Question: I'm loading a main.css file after the jquery ui css loads:
'''
<link rel="stylesheet" type="text/css" href="http://code.jquery.com/ui/1.10.2/themes/smoothness/jquery-ui.css" /> <-- jQuery CSS
<link rel="stylesheet" type="text/css" href="CSS/jquery.Jcrop.css" /> <!-- not used here -->
<link rel="shortcut icon" href="/favicon.ico" type="image/x-icon">
<link rel="icon" href="/favicon.ico" type="image/x-icon">
<link rel="stylesheet" type="text/css" href="CSS/main.css" /> <-- my main.css
'''
This is the order I want because I overwrite some of the theme styles.
But in reality, the jQuery css loads after main.css because two transfers are forked:

How can I be sure that my main.css loads after the jQuery theme css?
Thanks
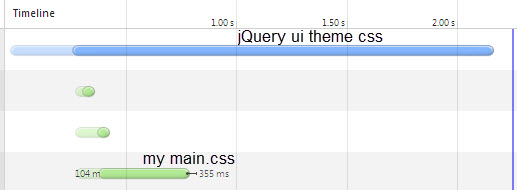
Answer: The order they are specified in the HTML file is the only thing that should count for the final result.
Either way: load your jQuery UI CSS from elsewhere, I don't think 'code.jquery.com' is supposed to be used as a CDN.
That should bring down loading times massively. 2 seconds is way too much for a measly style sheet.